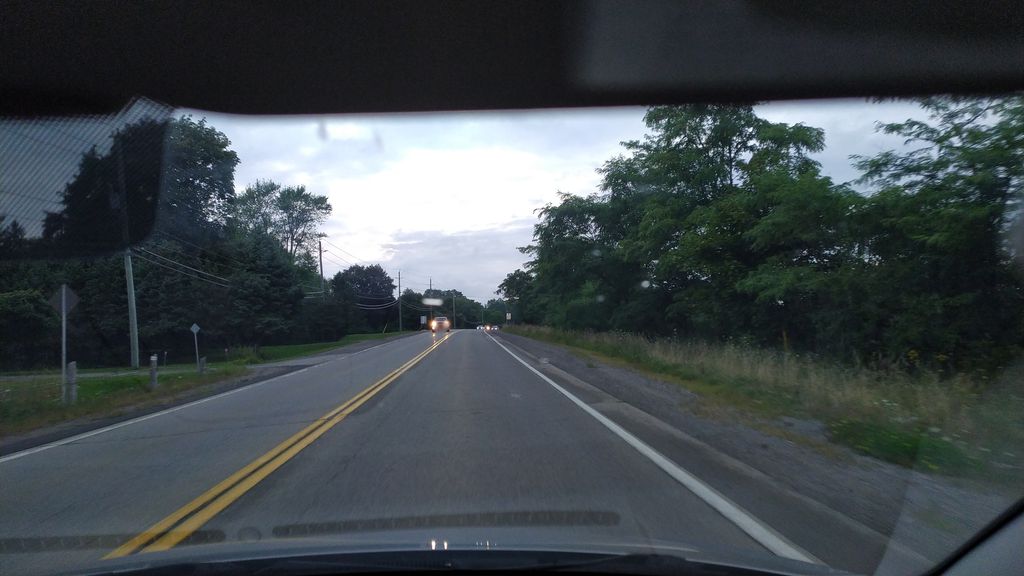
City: kitchener-waterloo